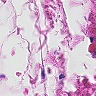
Metastatic tissue present: no